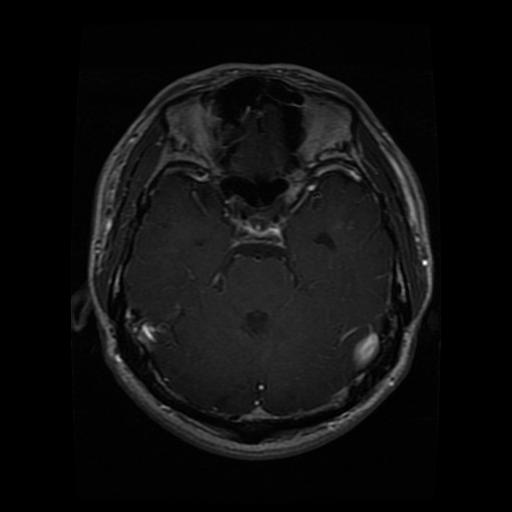
Label: glioma